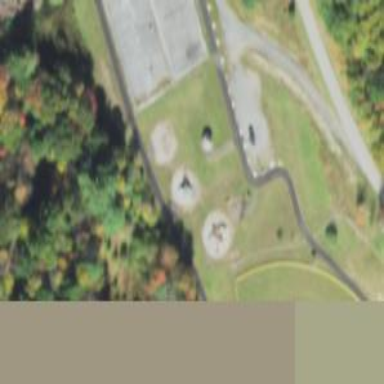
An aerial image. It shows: Playground with springy equipment.